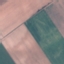
Land use / land cover class: AnnualCrop